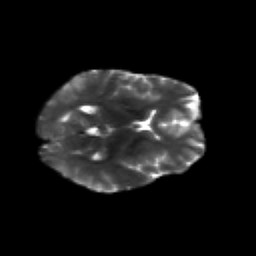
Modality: T2w
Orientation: axial
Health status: healthy
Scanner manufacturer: siemens
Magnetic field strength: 3 T
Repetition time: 12 s
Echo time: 0.092 s